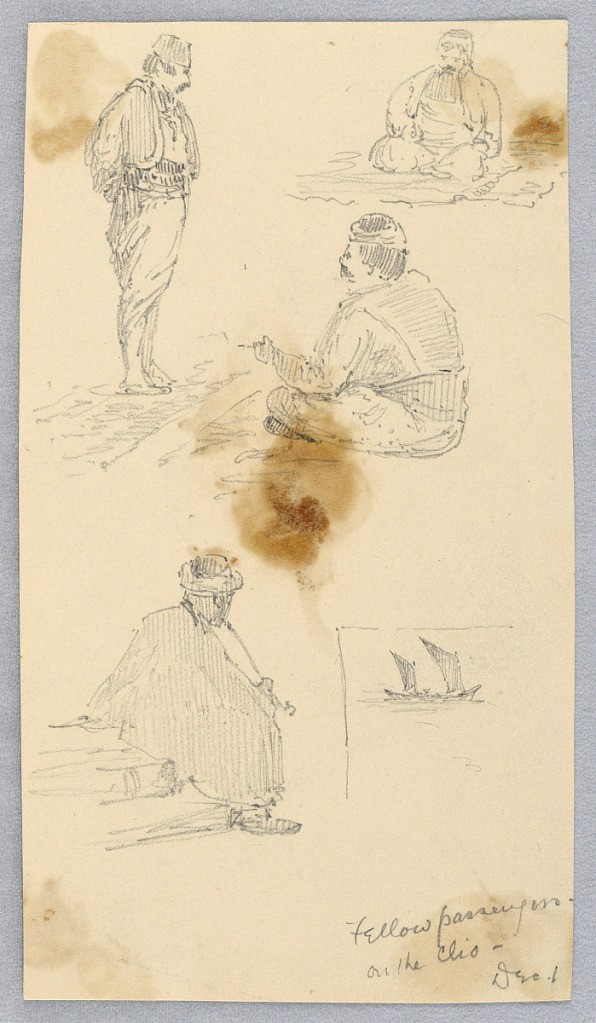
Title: Fellow Passengers on the Cleo
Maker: Arnold William Brunner, American, 1857–1925
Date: ca. 1883
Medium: Graphite on cream paper
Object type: Drawing
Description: Sketches of Near Eastern men standing or seated. Sailboat, lower right.